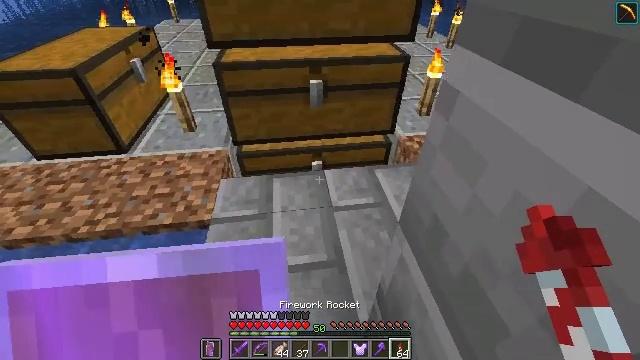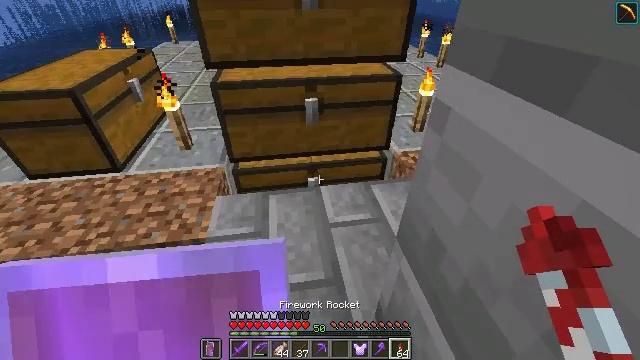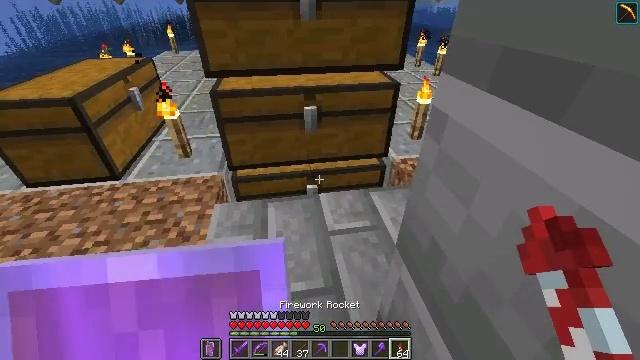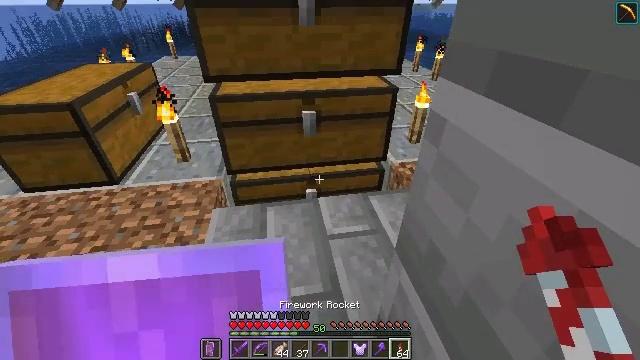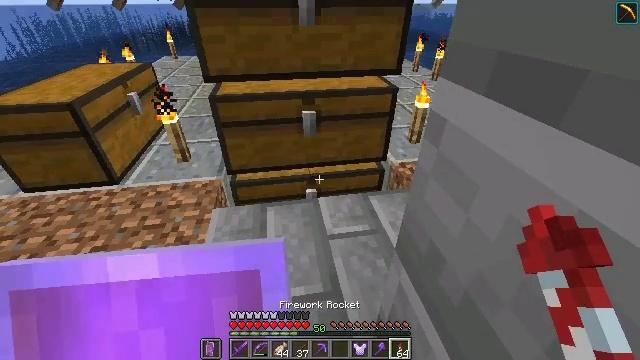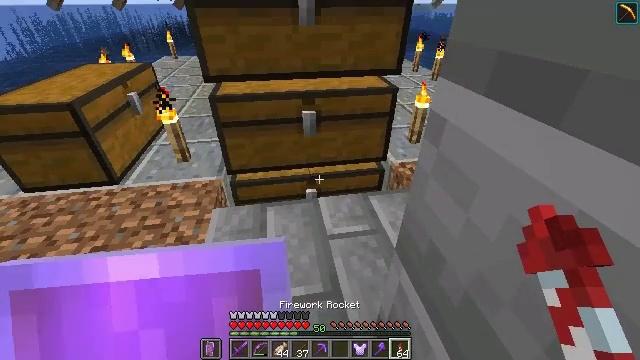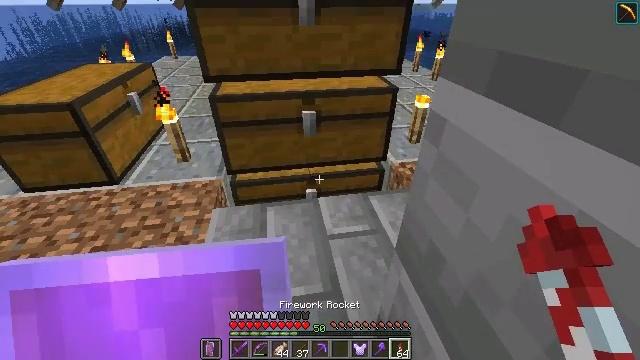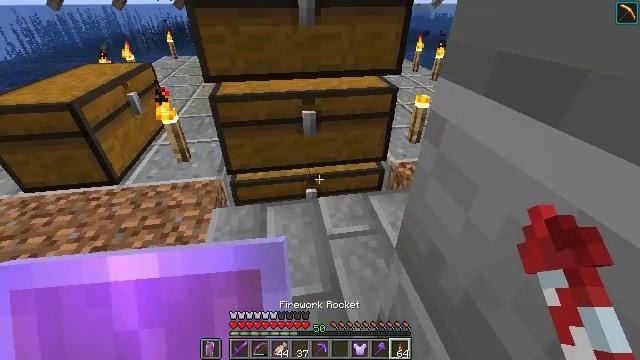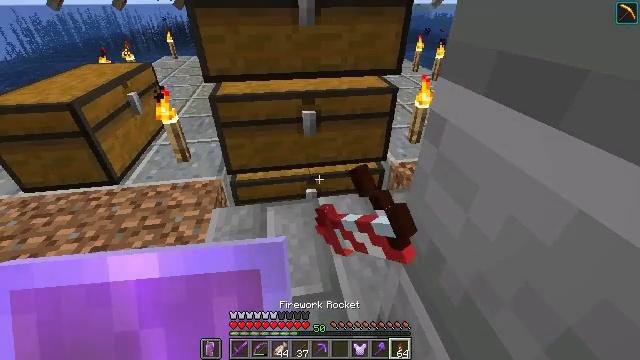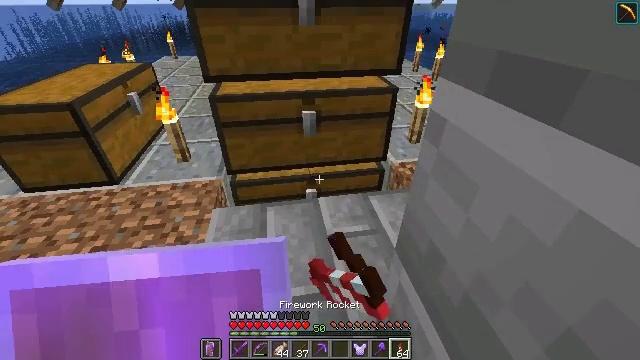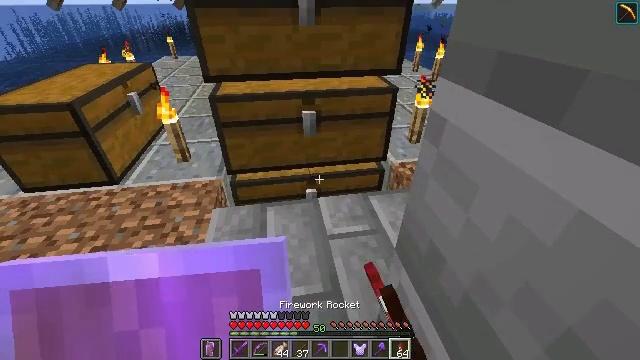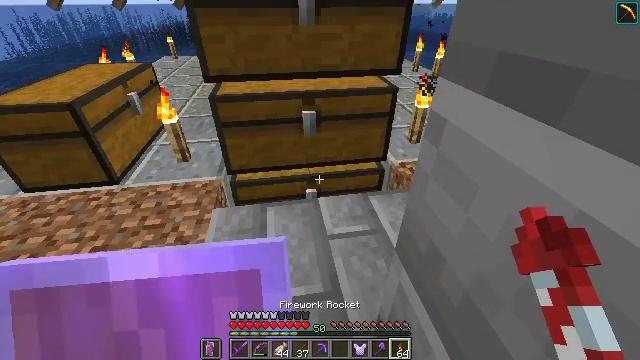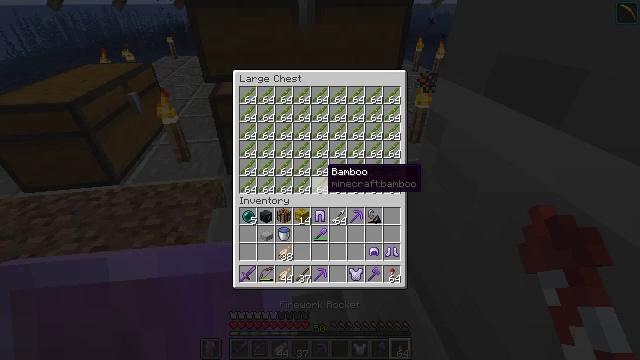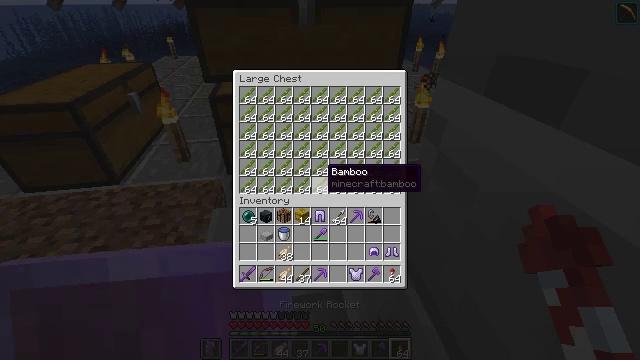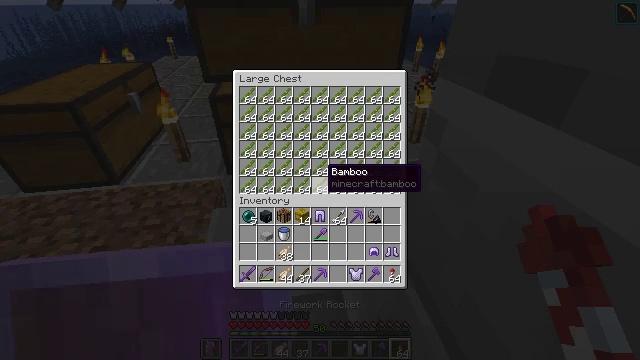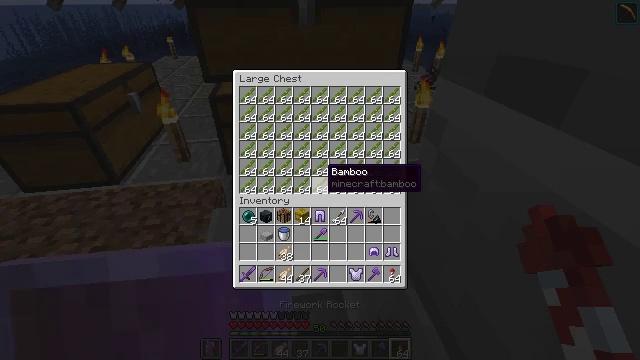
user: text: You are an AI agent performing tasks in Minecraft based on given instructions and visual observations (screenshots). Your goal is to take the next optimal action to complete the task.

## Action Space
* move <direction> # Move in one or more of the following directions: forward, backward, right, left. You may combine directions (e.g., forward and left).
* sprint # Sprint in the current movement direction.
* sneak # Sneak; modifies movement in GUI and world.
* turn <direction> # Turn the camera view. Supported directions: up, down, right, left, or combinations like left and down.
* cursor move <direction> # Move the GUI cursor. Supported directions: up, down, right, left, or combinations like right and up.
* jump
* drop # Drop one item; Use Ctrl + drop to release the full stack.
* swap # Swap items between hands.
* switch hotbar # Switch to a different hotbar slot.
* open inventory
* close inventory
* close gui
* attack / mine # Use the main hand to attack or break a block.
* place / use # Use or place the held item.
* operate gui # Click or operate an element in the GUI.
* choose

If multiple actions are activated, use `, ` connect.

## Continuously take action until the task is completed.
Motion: motion action
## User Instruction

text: Interact with the crafting table to craft an armor stand.
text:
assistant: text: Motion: turn right and up
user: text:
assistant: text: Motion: turn up
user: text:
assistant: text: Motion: no_op
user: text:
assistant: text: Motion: no_op
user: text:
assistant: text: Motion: no_op
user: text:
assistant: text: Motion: no_op
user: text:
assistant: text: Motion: use / place
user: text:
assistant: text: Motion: use / place
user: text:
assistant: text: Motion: use / place
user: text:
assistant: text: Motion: use / place
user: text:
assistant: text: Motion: no_op
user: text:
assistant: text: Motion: no_op
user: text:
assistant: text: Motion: no_op
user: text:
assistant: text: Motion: no_op
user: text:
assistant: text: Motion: no_op
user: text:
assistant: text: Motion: no_op
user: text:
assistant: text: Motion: no_op
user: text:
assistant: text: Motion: no_op
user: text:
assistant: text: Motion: no_op
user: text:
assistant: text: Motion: no_op
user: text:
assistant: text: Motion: no_op
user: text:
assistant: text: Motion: turn right
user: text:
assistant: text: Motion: turn right
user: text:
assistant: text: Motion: turn right
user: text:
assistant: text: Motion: no_op
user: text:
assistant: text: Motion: no_op
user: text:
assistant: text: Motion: no_op
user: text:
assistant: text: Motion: no_op
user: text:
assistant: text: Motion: no_op
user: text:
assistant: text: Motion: turn left